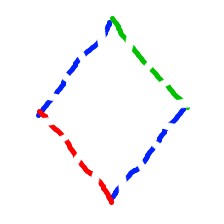
Shape: rhombus